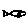
Label: fish